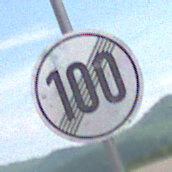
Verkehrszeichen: EndeGeschwindigkeit100
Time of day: Midday
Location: Outdoor (RoadRail)
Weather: PartlyCloudy
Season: NotSpecified
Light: Natural